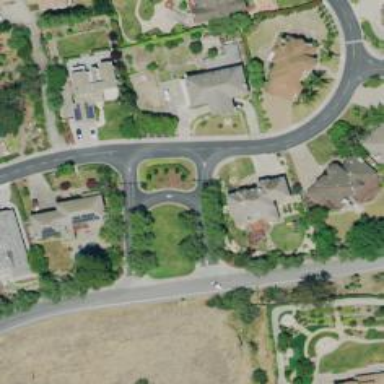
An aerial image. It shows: Residential road.